Question: I would like to have a divider on my page that looks like this:

What is the best way to do that?
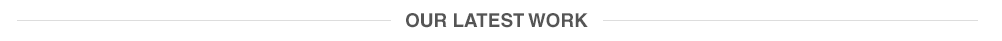
Answer: html
'''
<h3><span>My latest work</span></h3>
'''
css
'''
h3 {
position:relative;
text-align:center;}
h3 span {
display:inline-block;
padding:0 10px;
background:#fff;
}
h3:before {
content:"";
display:block;
position:absolute;
z-index:-1;
left:0;
right:0;
top:50%;
height:1px;
background:#ccc;
}
'''